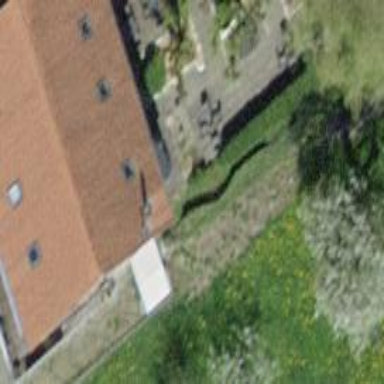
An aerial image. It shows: Shed building.